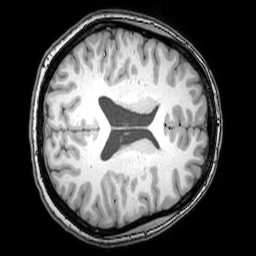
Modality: T1w
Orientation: axial
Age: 24
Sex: female
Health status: healthy
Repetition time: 0.081 s
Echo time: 0.037 s